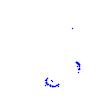
Particle: kaon